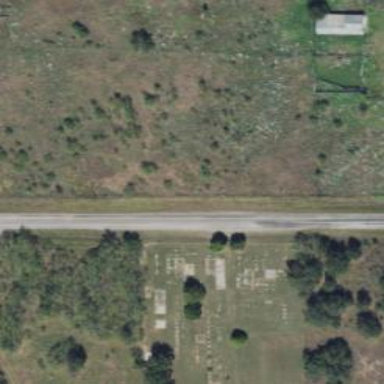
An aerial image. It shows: Cemetery.